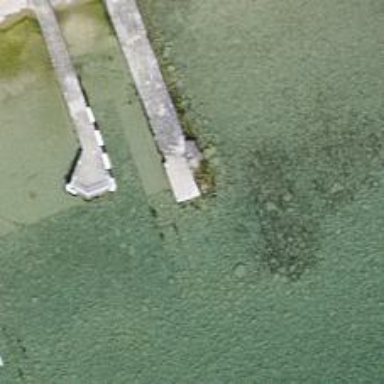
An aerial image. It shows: Man-made pier.